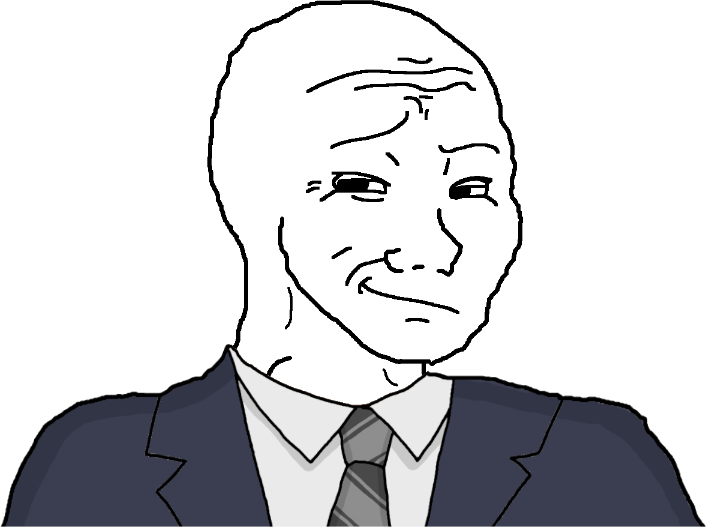
Label: 5_Smugjak